Question: Why does all my UIViews have a grey bar at the bottom. I can hide it in runtime with the code self.navigationController.toolbarHidden = YES;
But I need it hidden in development mode. I have tried changing the navigation controller properties to bottom bar = non, did nothing.
How can I get rid of this grey bar at the bottom in development mode?

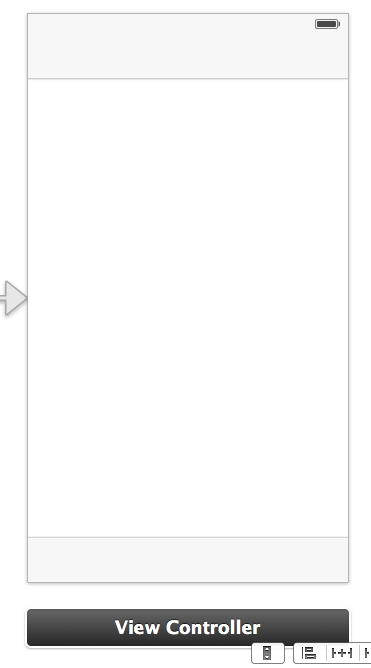
Answer: Select your navigation controller and open the attributes inspector. Make sure the Bottom Bar property is set to None.

You can also do the same for individual viewControllers.